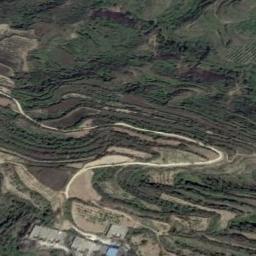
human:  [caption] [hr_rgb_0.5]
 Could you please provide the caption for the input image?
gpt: The bare and green terrace is next to some trees .

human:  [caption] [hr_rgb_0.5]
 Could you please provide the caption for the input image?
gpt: There are many green plants on the terrace .

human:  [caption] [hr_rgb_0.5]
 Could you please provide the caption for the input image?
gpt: The terraced fields look like circles .

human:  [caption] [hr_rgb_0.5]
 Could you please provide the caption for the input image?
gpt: There are several houses in a large layer of brown and green mixed terraces .

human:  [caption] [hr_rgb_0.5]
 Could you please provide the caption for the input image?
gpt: There are green meadows beside the terraces .